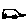
Label: car